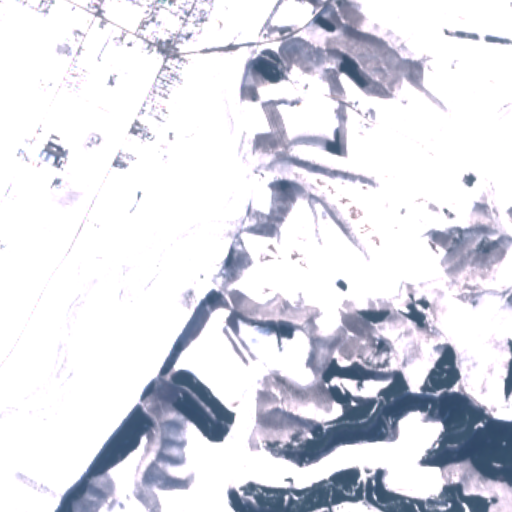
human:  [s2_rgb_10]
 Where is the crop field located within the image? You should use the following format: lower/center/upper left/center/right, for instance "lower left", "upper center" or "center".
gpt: The crop field is located in the upper right of the image.
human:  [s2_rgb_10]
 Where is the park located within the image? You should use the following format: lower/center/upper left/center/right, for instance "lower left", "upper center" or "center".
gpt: The park is located in the upper left of the image.
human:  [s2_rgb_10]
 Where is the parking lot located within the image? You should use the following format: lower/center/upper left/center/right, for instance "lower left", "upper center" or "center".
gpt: The parking lot is located in the upper of the image.
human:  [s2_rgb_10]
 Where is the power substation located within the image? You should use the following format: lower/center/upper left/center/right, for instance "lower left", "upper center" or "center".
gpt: The power substation is located in the upper left of the image.
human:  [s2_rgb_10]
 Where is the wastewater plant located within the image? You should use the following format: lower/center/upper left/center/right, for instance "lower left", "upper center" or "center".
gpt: The wastewater plant is located in the upper left of the image.
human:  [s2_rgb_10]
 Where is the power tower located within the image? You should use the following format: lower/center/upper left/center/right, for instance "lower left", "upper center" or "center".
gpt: There is no power tower in the image.